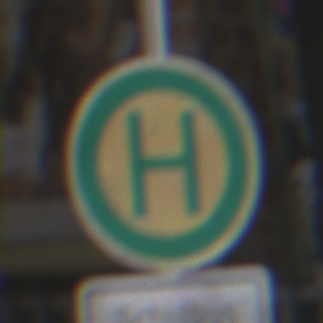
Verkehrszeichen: Haltestelle
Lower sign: ZeitangabenMitBeschraenkungAufWochentage5
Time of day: Midday
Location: Roofed (Special)
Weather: Overcast
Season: NotSpecified
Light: Natural